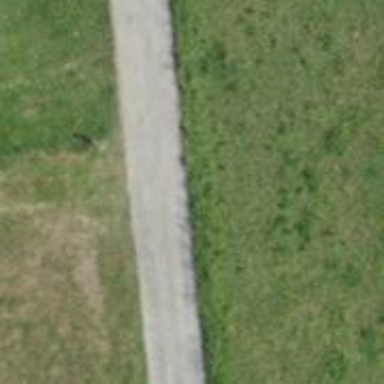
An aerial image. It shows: Asphalt track with grade1 tracktype.